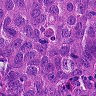
Metastatic tissue present: yes